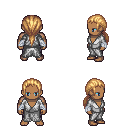
a pixel art fantasy rpg character, male body template, human, dark skin, white robe, metal pants, light blonde ponytail hairstyle, white cloth bandages, four views (front, back, left, right), 2x2 character sprite sheet, small pixel art, hard edges, no anti-aliasing